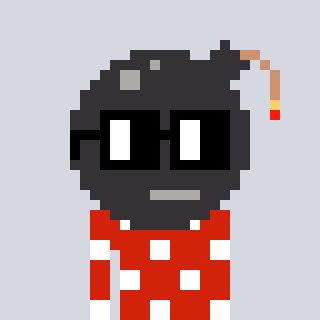
a pixel art character with square black glasses, a bomb-shaped head and a red-colored body on a cool background